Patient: sex M, age 57
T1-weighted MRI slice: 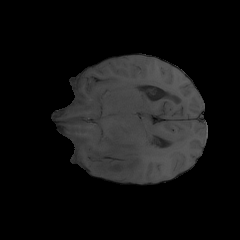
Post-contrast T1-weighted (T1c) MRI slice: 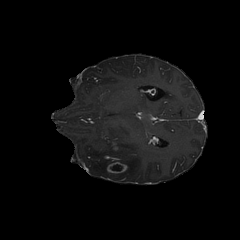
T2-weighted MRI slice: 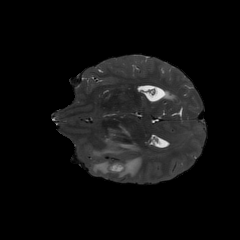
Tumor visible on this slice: yes
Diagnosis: Glioblastoma, IDH-wildtype
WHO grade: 4